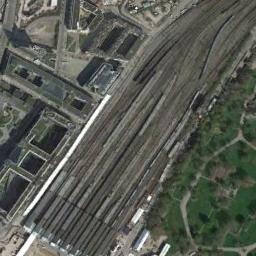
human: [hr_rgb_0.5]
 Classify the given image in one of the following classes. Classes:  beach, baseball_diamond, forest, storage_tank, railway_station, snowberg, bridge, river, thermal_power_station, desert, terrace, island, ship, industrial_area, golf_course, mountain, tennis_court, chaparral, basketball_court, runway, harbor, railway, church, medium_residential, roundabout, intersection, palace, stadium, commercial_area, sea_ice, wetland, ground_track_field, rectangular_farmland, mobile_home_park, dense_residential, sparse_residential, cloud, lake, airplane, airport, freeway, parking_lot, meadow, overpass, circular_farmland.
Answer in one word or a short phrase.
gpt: railway_station